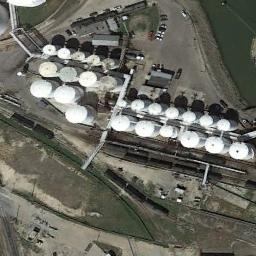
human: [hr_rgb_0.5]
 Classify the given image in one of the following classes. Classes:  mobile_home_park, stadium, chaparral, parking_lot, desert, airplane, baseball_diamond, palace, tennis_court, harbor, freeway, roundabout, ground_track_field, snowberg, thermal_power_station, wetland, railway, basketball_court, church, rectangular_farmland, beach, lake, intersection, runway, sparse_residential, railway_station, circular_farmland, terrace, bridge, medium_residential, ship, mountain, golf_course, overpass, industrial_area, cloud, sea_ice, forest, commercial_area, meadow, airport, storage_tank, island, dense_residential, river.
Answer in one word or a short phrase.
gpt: storage_tank